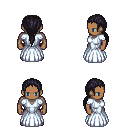
a pixel art fantasy rpg character, male body template, human, dark skin, underdress, metal pants, raven ponytail hairstyle, four views (front, back, left, right), 2x2 character sprite sheet, small pixel art, hard edges, no anti-aliasing